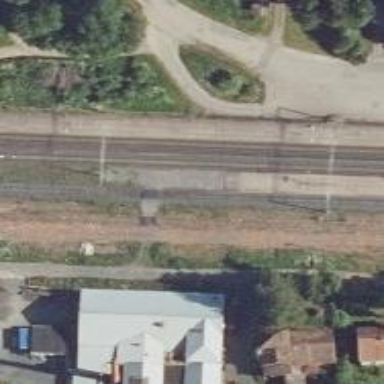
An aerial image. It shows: Level crossing with saltire markings.